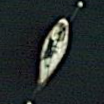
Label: Civil_yacht